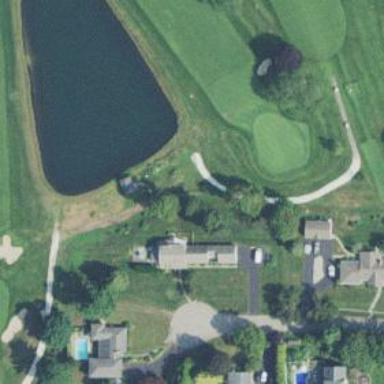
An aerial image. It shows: Path for both road and golf.